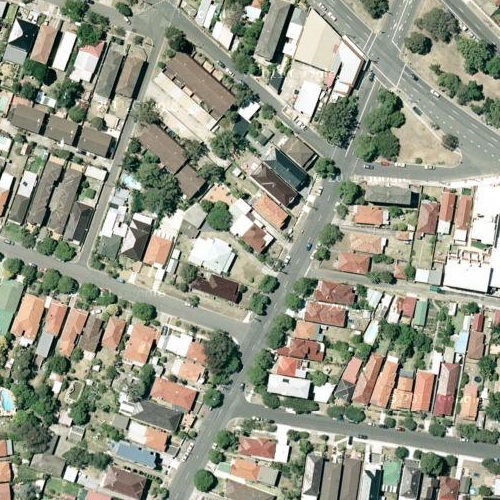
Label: sydney